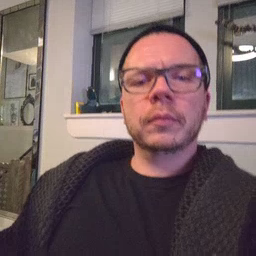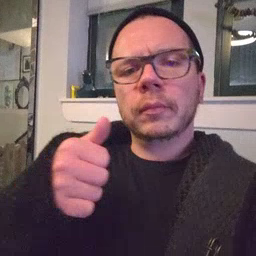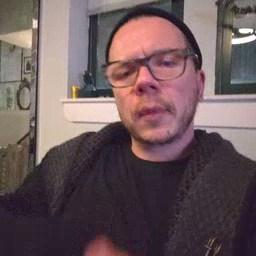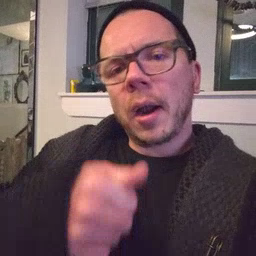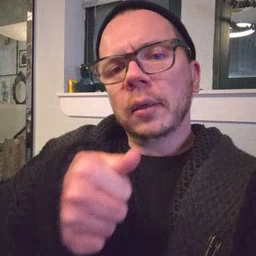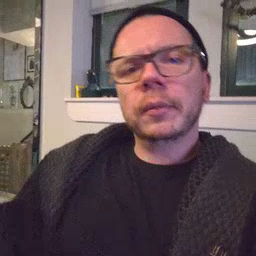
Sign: hide